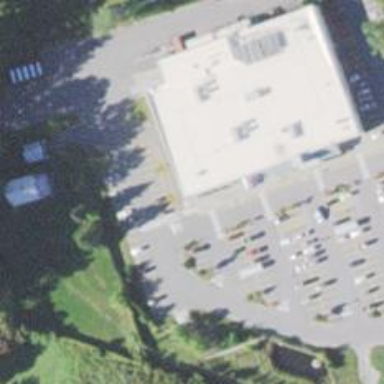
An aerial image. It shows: Pharmacy providing healthcare services.